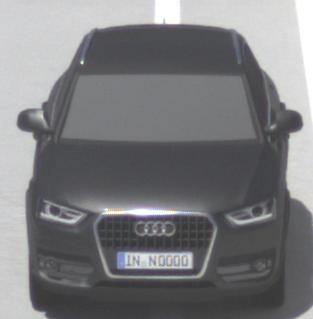
Make: Audi
Model: Q3 1.4 TFSI
Detailed model: Q3 (8U)
Model produced from: 2013/07
Model produced until: 2014/10
Doors: 5
Color: gray
Road condition: dry road
Daytime: midday
Contrast: high contrast